Interaction volume radius: 10 \u00c5
Interaction volume height: 15 \u00c5
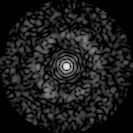
Disorder parameter: 0.7686